Question: Many Windows Phone apps allows you to reorder items in their lists by dragging them. Here is an example from one of them, <URL>:

You can see a small drag icon next to every item one can use to reorder items.
I need to add this drag reorder functionality to some lists in my WP8 Silverlight apps. Can you suggest any idea of how it can be done for such standard list controls like ListBox or LongListSelector? A link to a good Internet article is also acceptable.
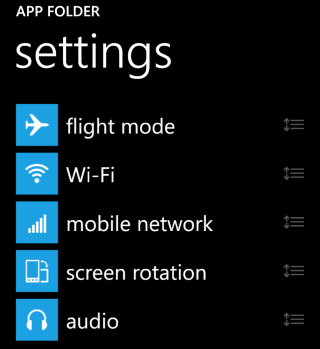
Answer: ## ReorderListBox
One of the first implementations I saw of this was on the MSDN blogs a couple of years ago by Jason Ginchereau...
<URL>
Although it was originally for the WP7 'Listbox', it should be possible to modify and use it for WP8's 'LongListSelector', which replaces the 'ListBox'. As the article mentions, the source code is on <URL> or available as pre-built NuGet package.
## Drag Re-ordering
Colin Eberhardt also has a fantastic article on re-ordering items in a list...
<URL>
This approach doesn't use a 'Listbox' or 'LonglistSelector' but it is another great reference.
## Commercial option
If you have access to the Telerik Windows Phone controls, their 'RadDataBoundListBox' has a built-in re-order feature although <URL>.